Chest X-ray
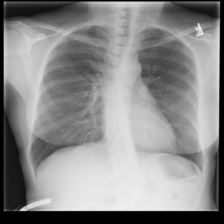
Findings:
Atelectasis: negative
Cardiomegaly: negative
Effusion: negative
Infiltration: negative
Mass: negative
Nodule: negative
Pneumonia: negative
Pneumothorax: negative
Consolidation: negative
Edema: negative
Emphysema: negative
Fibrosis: negative
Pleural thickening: negative
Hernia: negative